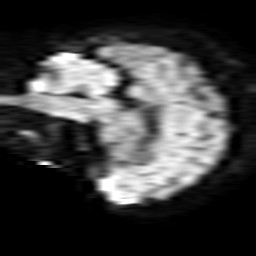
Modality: TRACE
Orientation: sagittal
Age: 19
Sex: female
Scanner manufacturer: philips
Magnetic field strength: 1.5 T
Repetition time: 4.79 s
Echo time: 0.07764 s